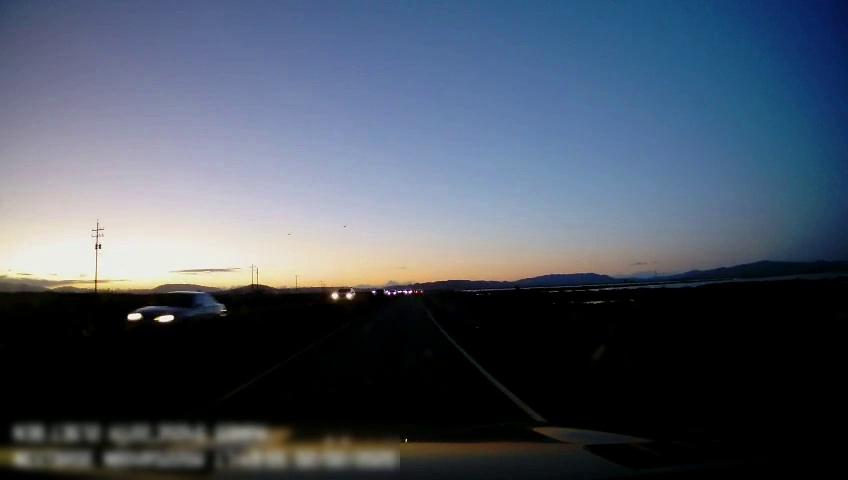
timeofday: Dusk/Dawn/Twilight
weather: Sunny
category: Drivable Space
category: Vehicles | Car
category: Vehicles | SUV
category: Lanes | Current Lane
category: Lanes | Alternate Lane